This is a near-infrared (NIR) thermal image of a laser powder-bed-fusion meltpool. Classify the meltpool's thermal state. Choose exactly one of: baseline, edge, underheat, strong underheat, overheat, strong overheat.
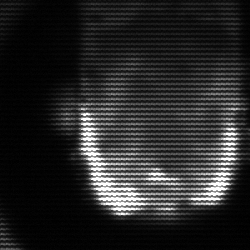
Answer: baseline